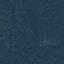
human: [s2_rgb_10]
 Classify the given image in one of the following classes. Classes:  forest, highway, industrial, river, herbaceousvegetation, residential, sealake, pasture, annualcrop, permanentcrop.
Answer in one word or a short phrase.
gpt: Forest